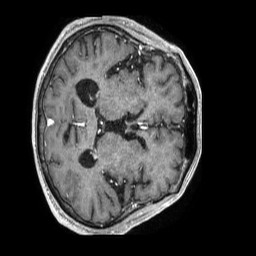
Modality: T1w
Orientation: axial
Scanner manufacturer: philips
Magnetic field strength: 1.5 T
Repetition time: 0.007899 s
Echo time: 0.003668 s